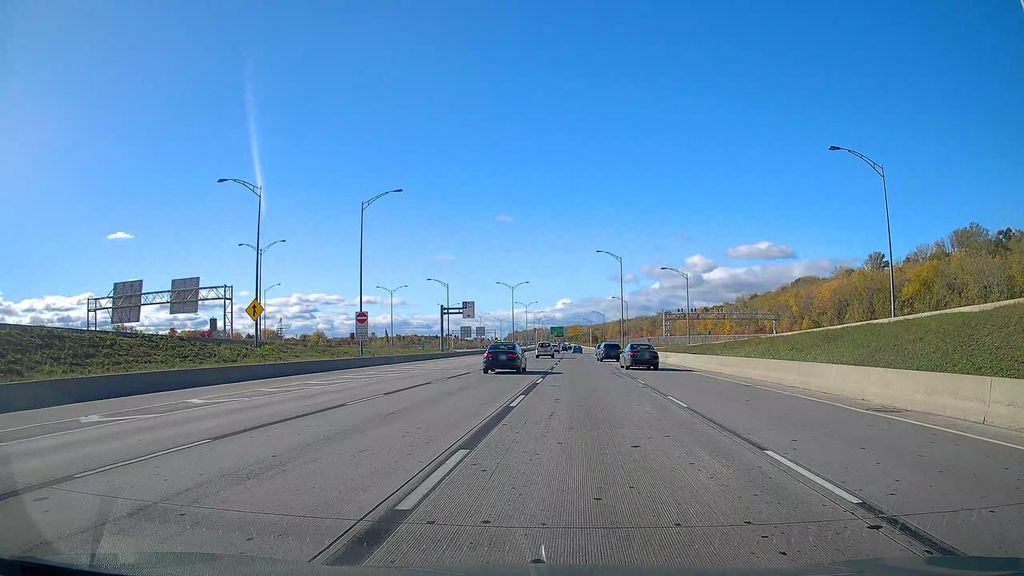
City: montreal